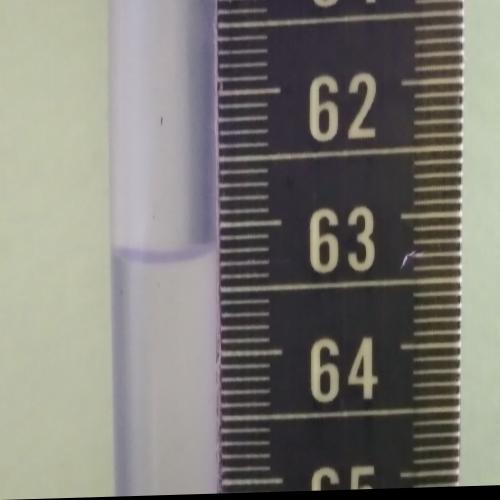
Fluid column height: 63.2 cm